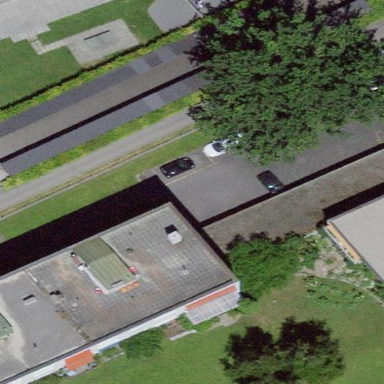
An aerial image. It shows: Garage building.